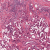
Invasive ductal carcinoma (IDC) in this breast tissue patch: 1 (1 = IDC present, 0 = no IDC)